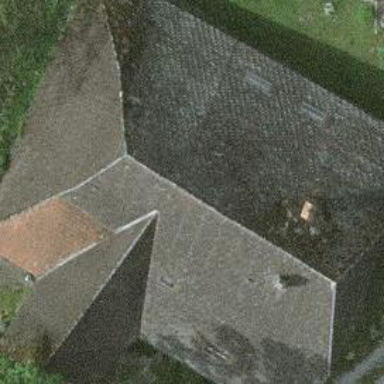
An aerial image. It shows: Farm building.